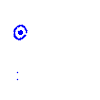
Particle: pion